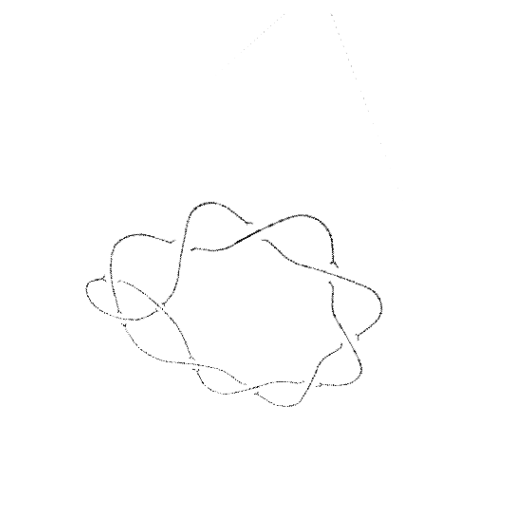
Crossing number: 10